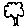
Label: tree